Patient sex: M
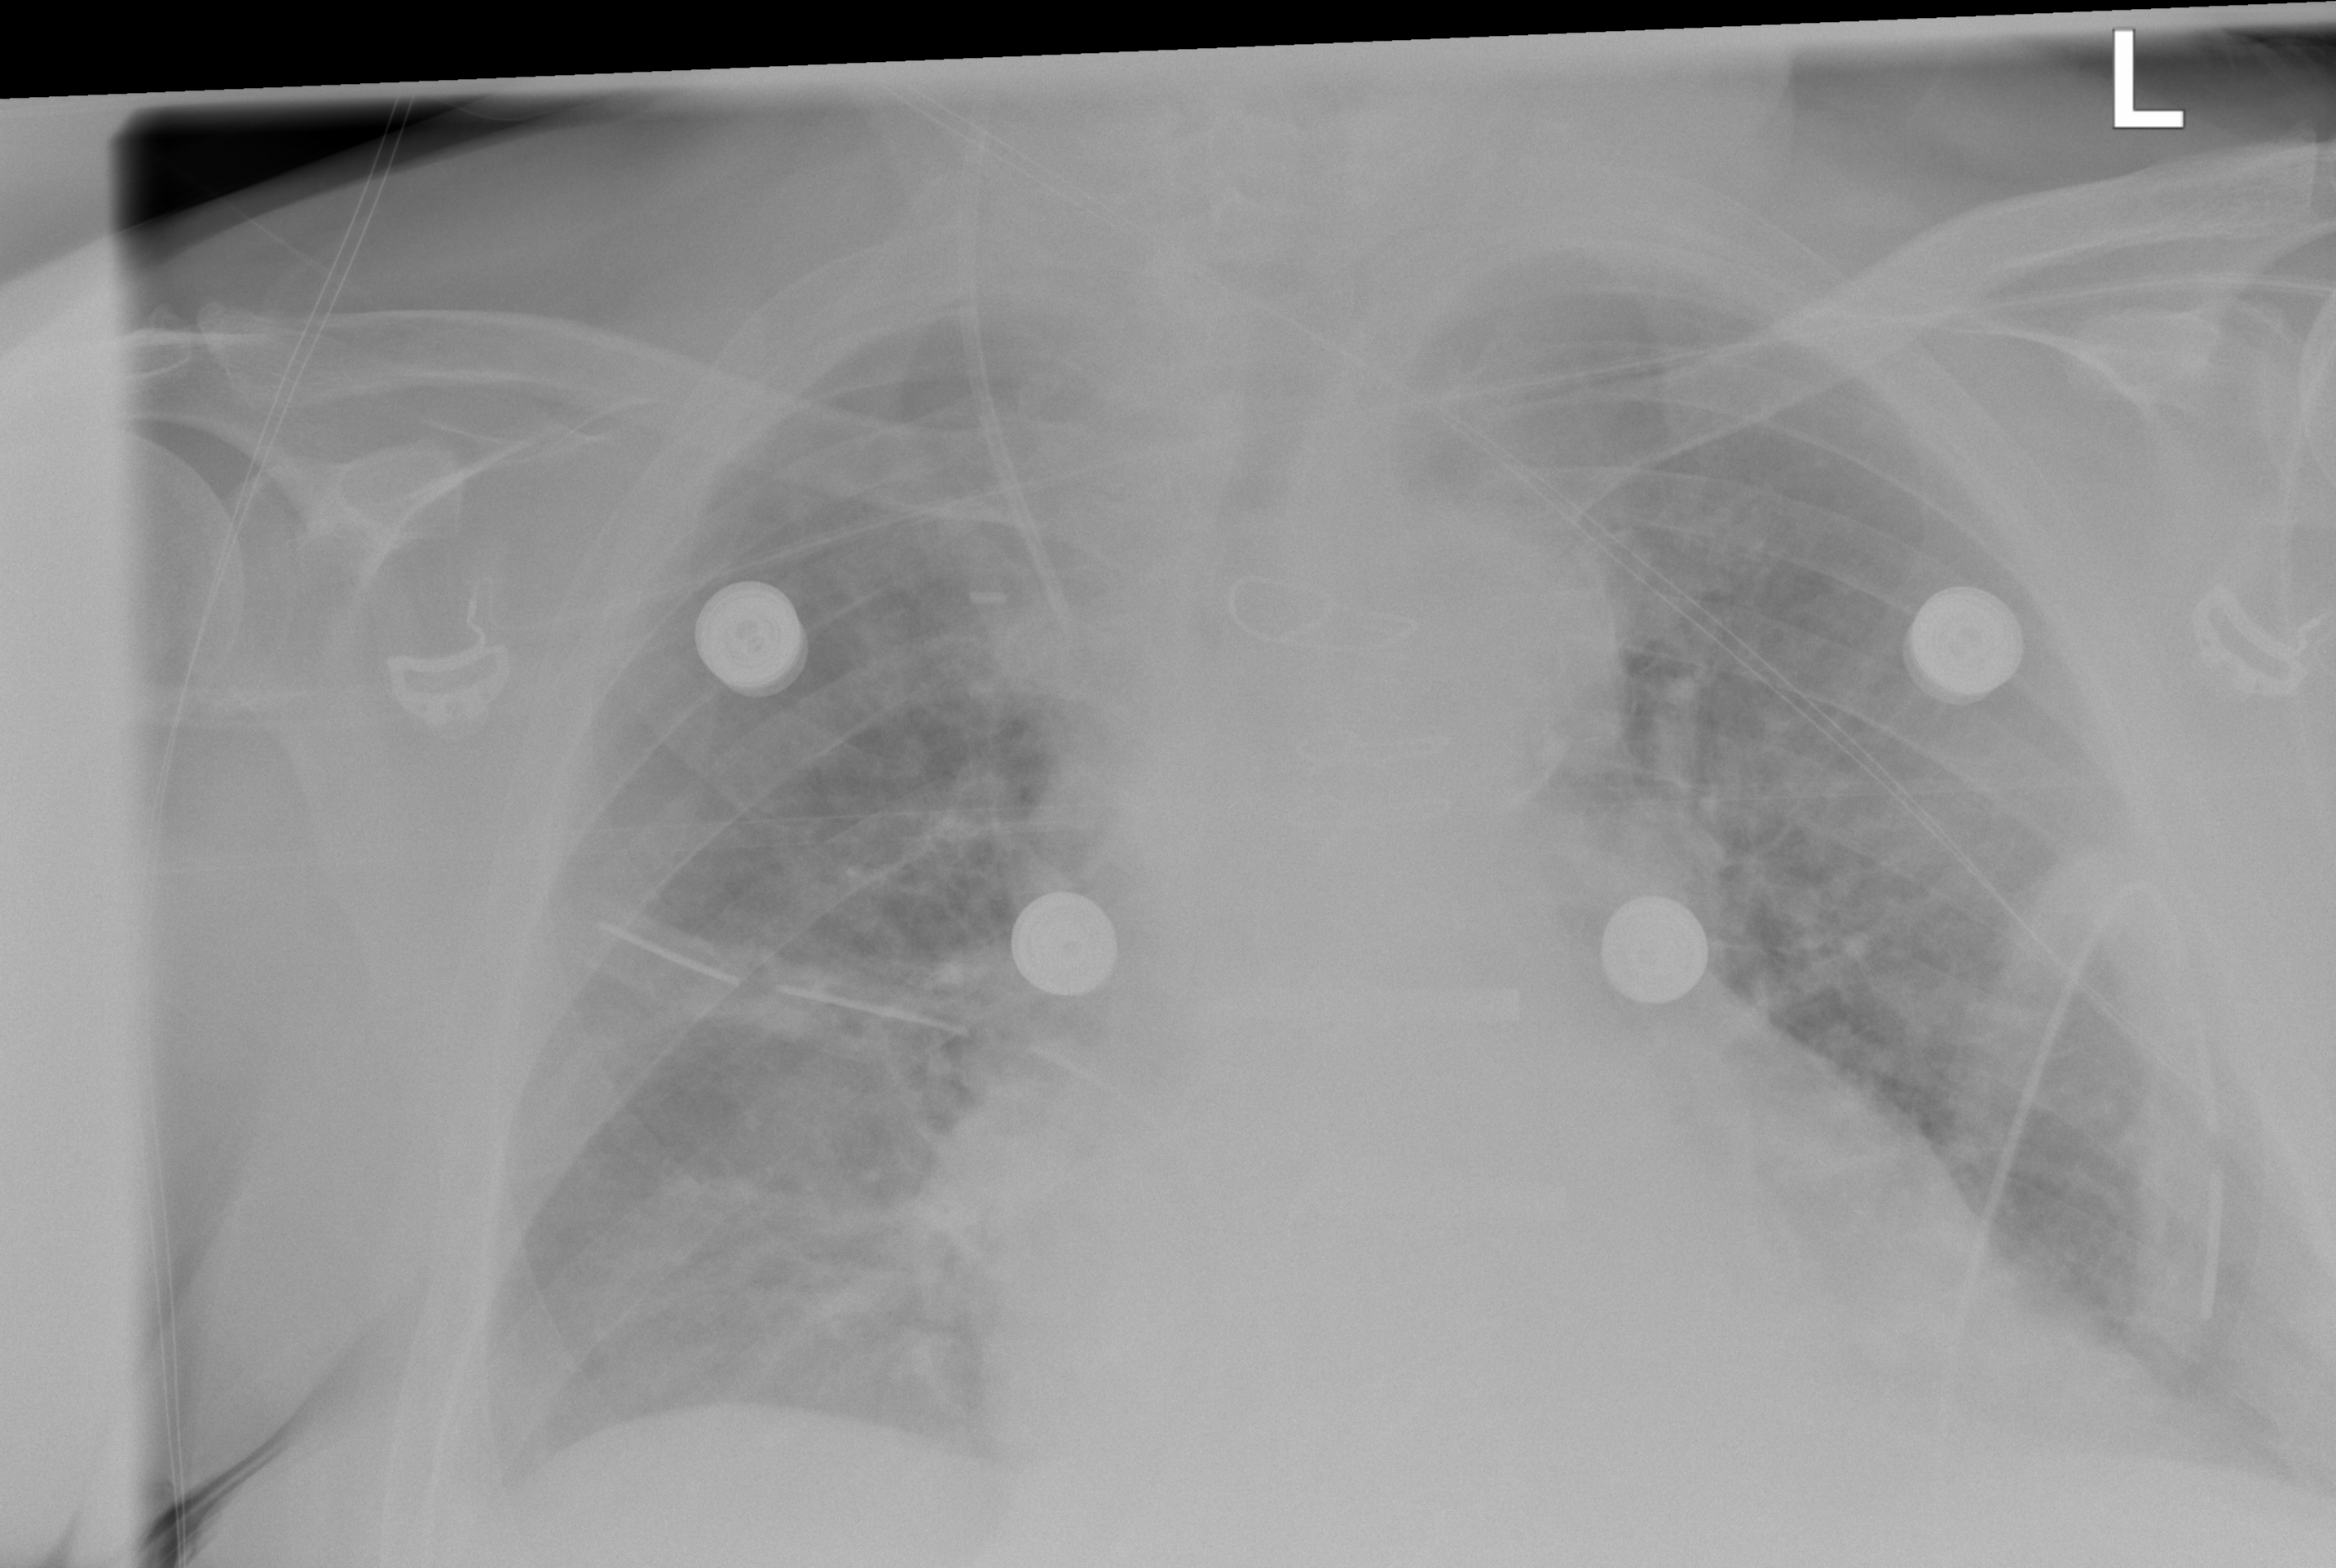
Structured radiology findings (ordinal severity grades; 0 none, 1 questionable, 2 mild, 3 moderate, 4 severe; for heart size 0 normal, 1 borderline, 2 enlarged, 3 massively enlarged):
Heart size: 2
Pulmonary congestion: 2
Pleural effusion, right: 0
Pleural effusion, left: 0
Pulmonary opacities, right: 0
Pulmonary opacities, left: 0
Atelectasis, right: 2
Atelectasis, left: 0